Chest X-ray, AP view. Patient: 42 years old, sex M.
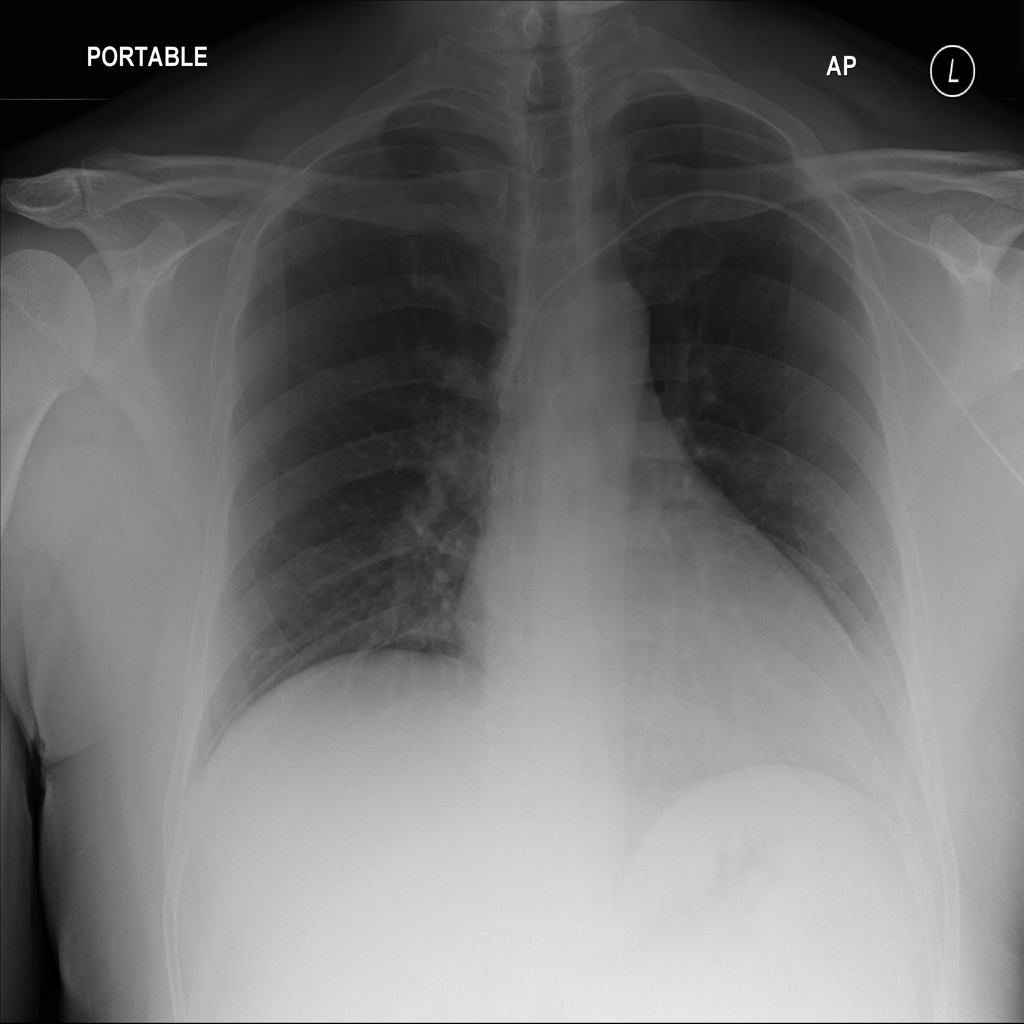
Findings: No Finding